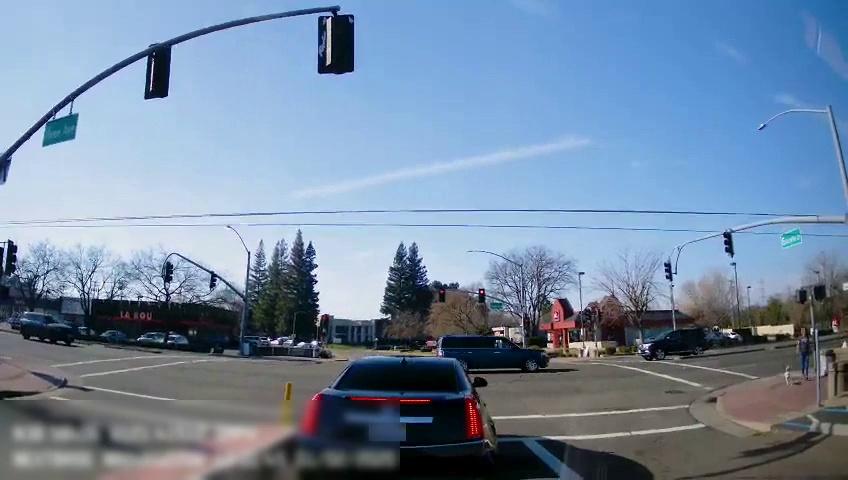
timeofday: Day
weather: Sunny
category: Drivable Space
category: Vehicles | SUV
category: Vehicles | Car
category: Pedestrians
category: Vehicles | SUV
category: Vehicles | SUV
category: Vehicles | Car
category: Vehicles | Car
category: Vehicles | Car
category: Vehicles | Car
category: Lanes | Opposite Lane
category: Lanes | Current Lane
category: Traffic | Lights
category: Traffic | Lights
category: Traffic | Signs
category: Traffic | Lights
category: Traffic | Lights
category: Traffic | Lights
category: Traffic | Lights
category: Traffic | Lights
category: Traffic | Lights
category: Traffic | Lights
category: Traffic | Lights
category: Traffic | Signs
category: Traffic | Lights
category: Traffic | Lights
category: Traffic | Lights
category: Traffic | Lights
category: Traffic | Lights
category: Traffic | Signs
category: Traffic | Lights
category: Traffic | Lights